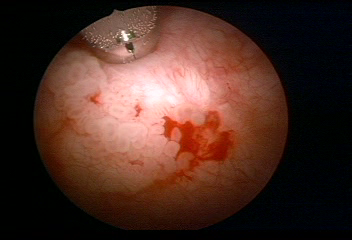
Modality: WLC
Class: Malignant
Subclass: LowGradePapillary
Lesion: L1
Stage: Ta
Morphology: Papillary
Bladder cancer association: Yes
Annotated structures: Tumor